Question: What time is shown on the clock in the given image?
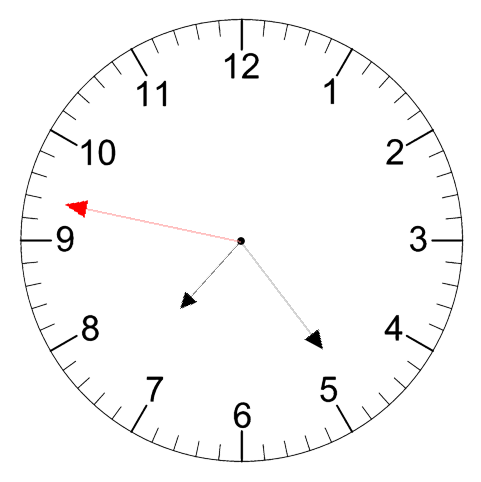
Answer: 07:23:47